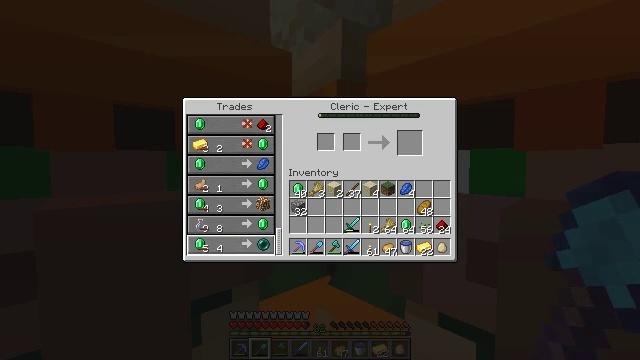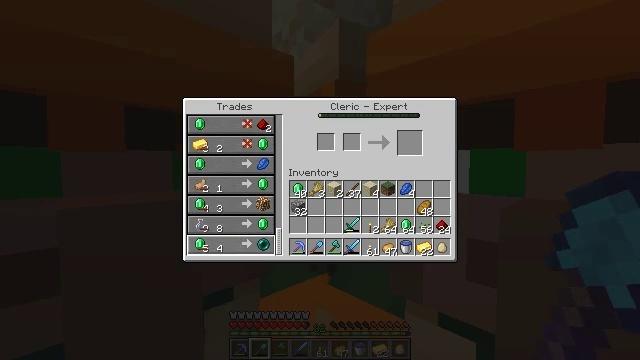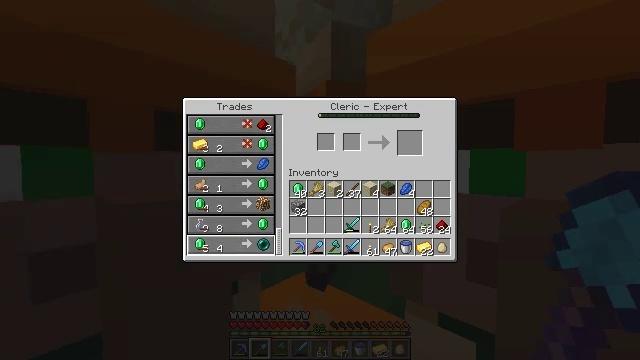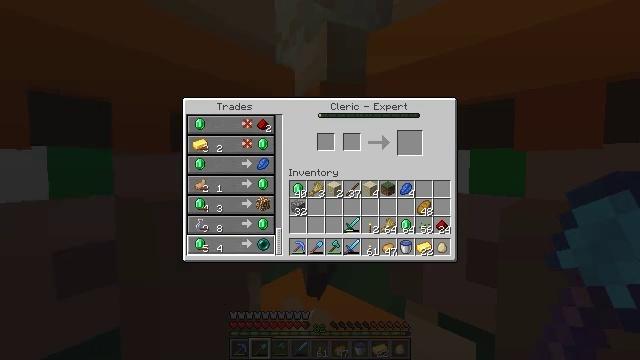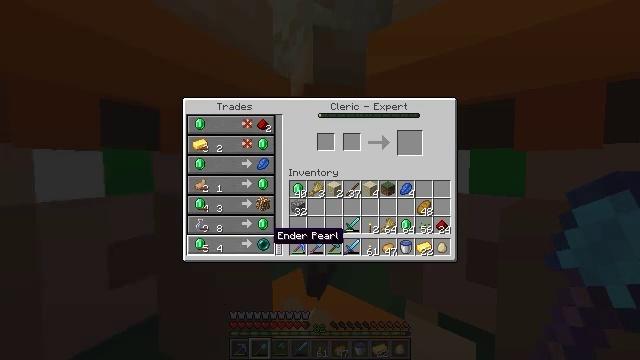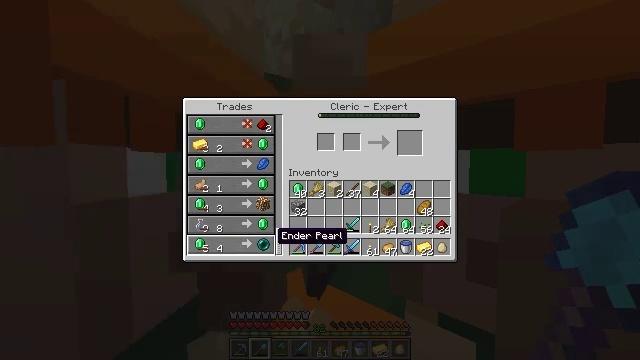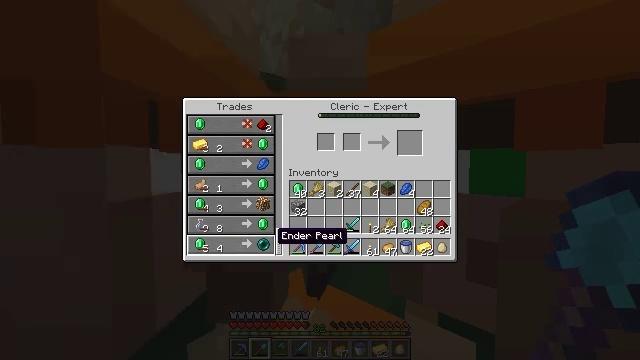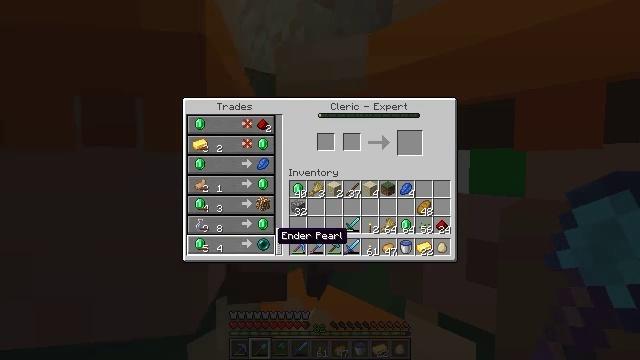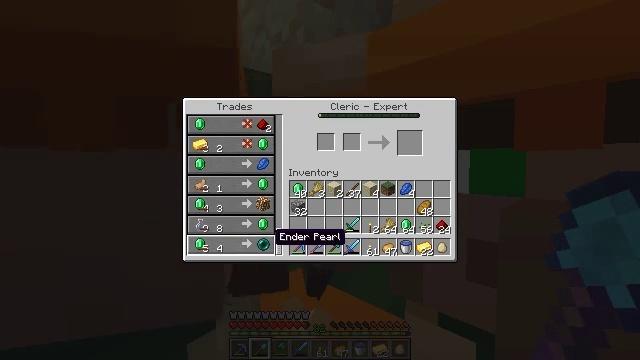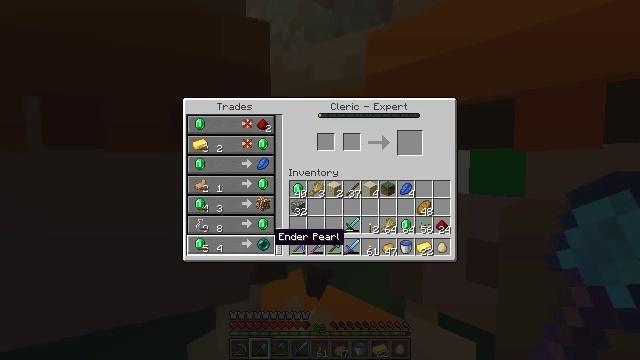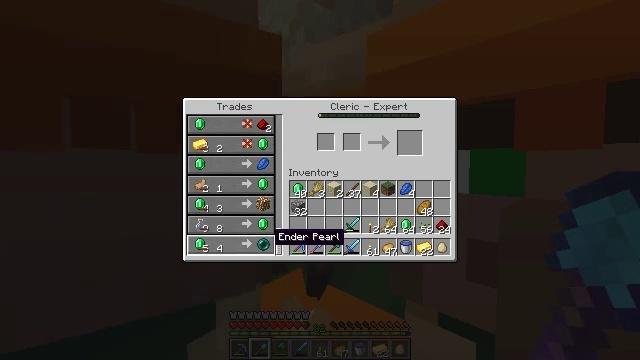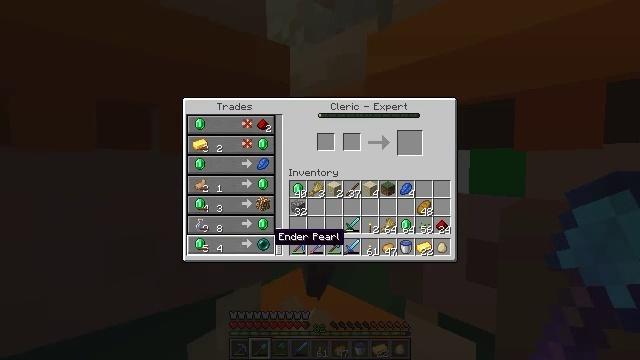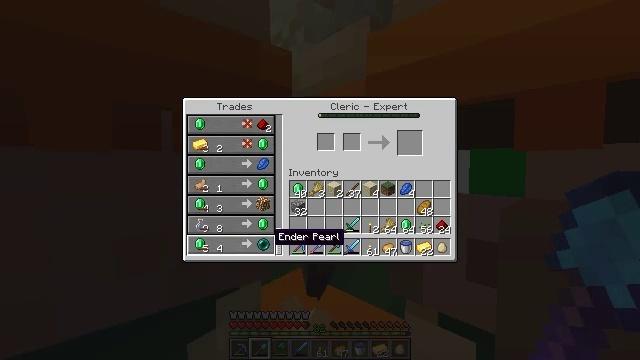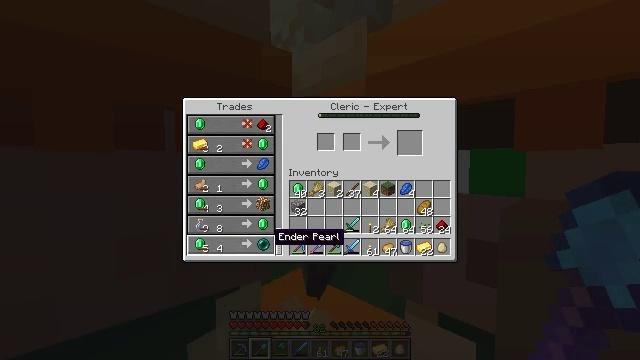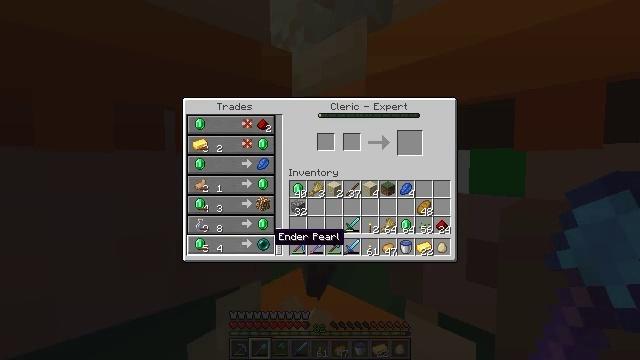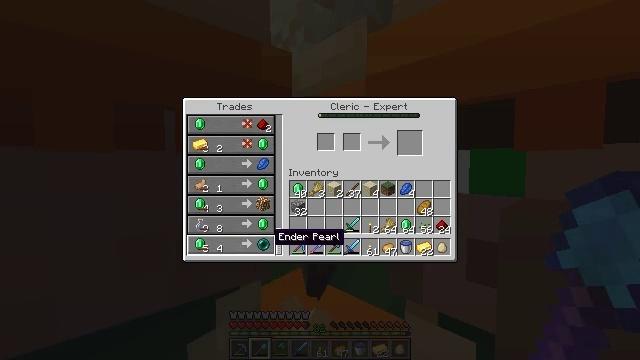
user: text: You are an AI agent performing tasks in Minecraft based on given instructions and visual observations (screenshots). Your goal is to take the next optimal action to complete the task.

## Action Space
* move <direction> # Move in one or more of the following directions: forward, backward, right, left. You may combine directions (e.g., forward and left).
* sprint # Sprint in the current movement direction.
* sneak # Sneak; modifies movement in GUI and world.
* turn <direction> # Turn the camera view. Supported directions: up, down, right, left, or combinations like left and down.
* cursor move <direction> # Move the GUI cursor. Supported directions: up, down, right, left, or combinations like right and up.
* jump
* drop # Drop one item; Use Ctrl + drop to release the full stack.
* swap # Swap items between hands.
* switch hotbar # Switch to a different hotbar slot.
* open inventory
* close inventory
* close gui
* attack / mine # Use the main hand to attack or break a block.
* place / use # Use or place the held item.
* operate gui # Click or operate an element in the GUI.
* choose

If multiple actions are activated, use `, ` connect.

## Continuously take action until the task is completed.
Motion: motion action
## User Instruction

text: Make an ender pearl.
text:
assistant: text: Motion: no_op
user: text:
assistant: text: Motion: no_op
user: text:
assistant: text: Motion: cursor move right
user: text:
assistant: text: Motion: cursor move right
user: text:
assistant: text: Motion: no_op
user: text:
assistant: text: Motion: no_op
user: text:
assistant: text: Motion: no_op
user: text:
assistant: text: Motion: no_op
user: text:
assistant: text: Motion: no_op
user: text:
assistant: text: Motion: no_op
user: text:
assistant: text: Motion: no_op
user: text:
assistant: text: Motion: no_op
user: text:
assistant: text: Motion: no_op
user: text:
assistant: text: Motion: no_op
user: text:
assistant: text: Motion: no_op
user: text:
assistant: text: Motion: no_op
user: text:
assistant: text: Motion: no_op
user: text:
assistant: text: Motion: no_op
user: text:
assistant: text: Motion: no_op
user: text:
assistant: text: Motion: no_op
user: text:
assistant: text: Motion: no_op
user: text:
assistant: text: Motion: no_op
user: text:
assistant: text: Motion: no_op
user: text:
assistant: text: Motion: no_op
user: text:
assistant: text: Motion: no_op
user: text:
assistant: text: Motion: no_op
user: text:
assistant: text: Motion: no_op
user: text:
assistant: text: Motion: no_op
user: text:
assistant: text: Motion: no_op
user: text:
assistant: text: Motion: no_op